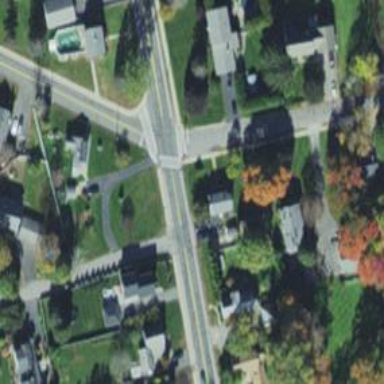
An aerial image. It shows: Marked crossing on the road.